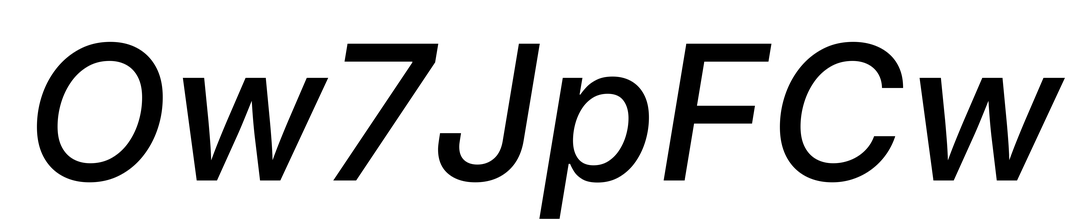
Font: Inter-Italic_Medium_Italic